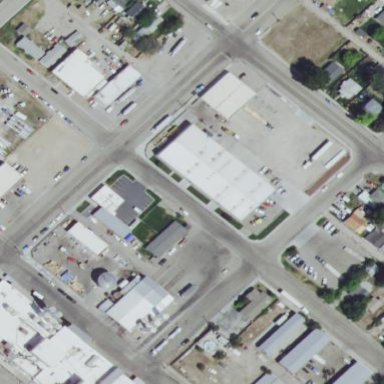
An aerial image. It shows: Commercial building.